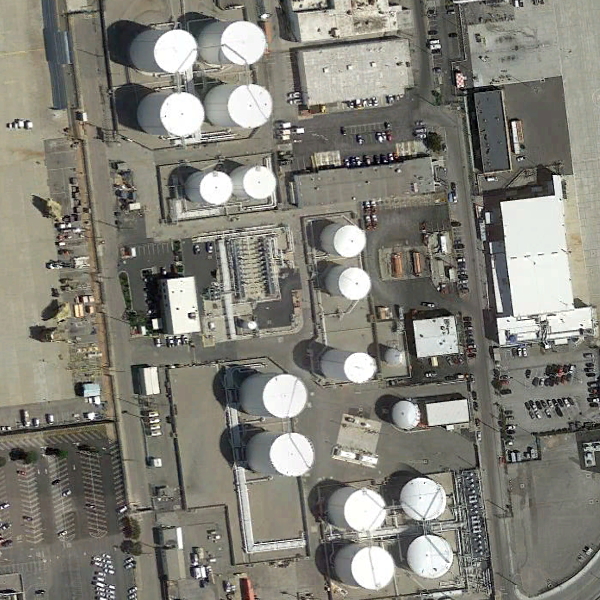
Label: StorageTanks